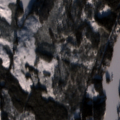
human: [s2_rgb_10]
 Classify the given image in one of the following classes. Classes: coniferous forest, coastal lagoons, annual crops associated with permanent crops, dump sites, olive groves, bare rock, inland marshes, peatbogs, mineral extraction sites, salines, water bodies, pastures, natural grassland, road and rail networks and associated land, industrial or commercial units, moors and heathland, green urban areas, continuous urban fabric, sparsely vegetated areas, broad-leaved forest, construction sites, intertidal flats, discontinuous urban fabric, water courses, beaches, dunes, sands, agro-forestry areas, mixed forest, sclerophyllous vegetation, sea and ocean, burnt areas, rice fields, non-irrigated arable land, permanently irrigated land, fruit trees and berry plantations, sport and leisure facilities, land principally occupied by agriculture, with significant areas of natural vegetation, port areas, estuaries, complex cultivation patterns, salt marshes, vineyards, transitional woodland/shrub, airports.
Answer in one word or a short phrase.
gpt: coniferous forest, mixed forest, transitional woodland/shrub, water bodies